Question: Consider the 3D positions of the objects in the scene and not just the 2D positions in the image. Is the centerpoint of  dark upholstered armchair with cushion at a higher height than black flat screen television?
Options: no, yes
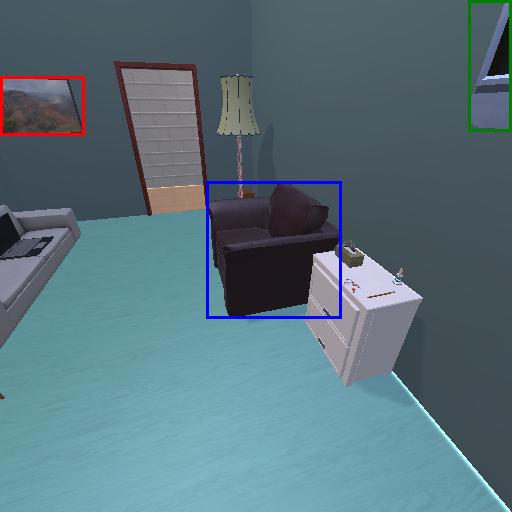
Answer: no